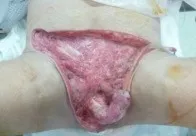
Necrotic tissue of the genitalia was extensively debrided.
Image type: medical_photograph (other_medical_photograph)